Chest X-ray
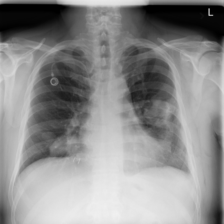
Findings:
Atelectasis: negative
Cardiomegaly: negative
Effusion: negative
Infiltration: negative
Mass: positive
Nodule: negative
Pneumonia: negative
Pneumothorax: negative
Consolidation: negative
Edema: negative
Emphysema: negative
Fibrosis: negative
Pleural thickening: negative
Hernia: negative